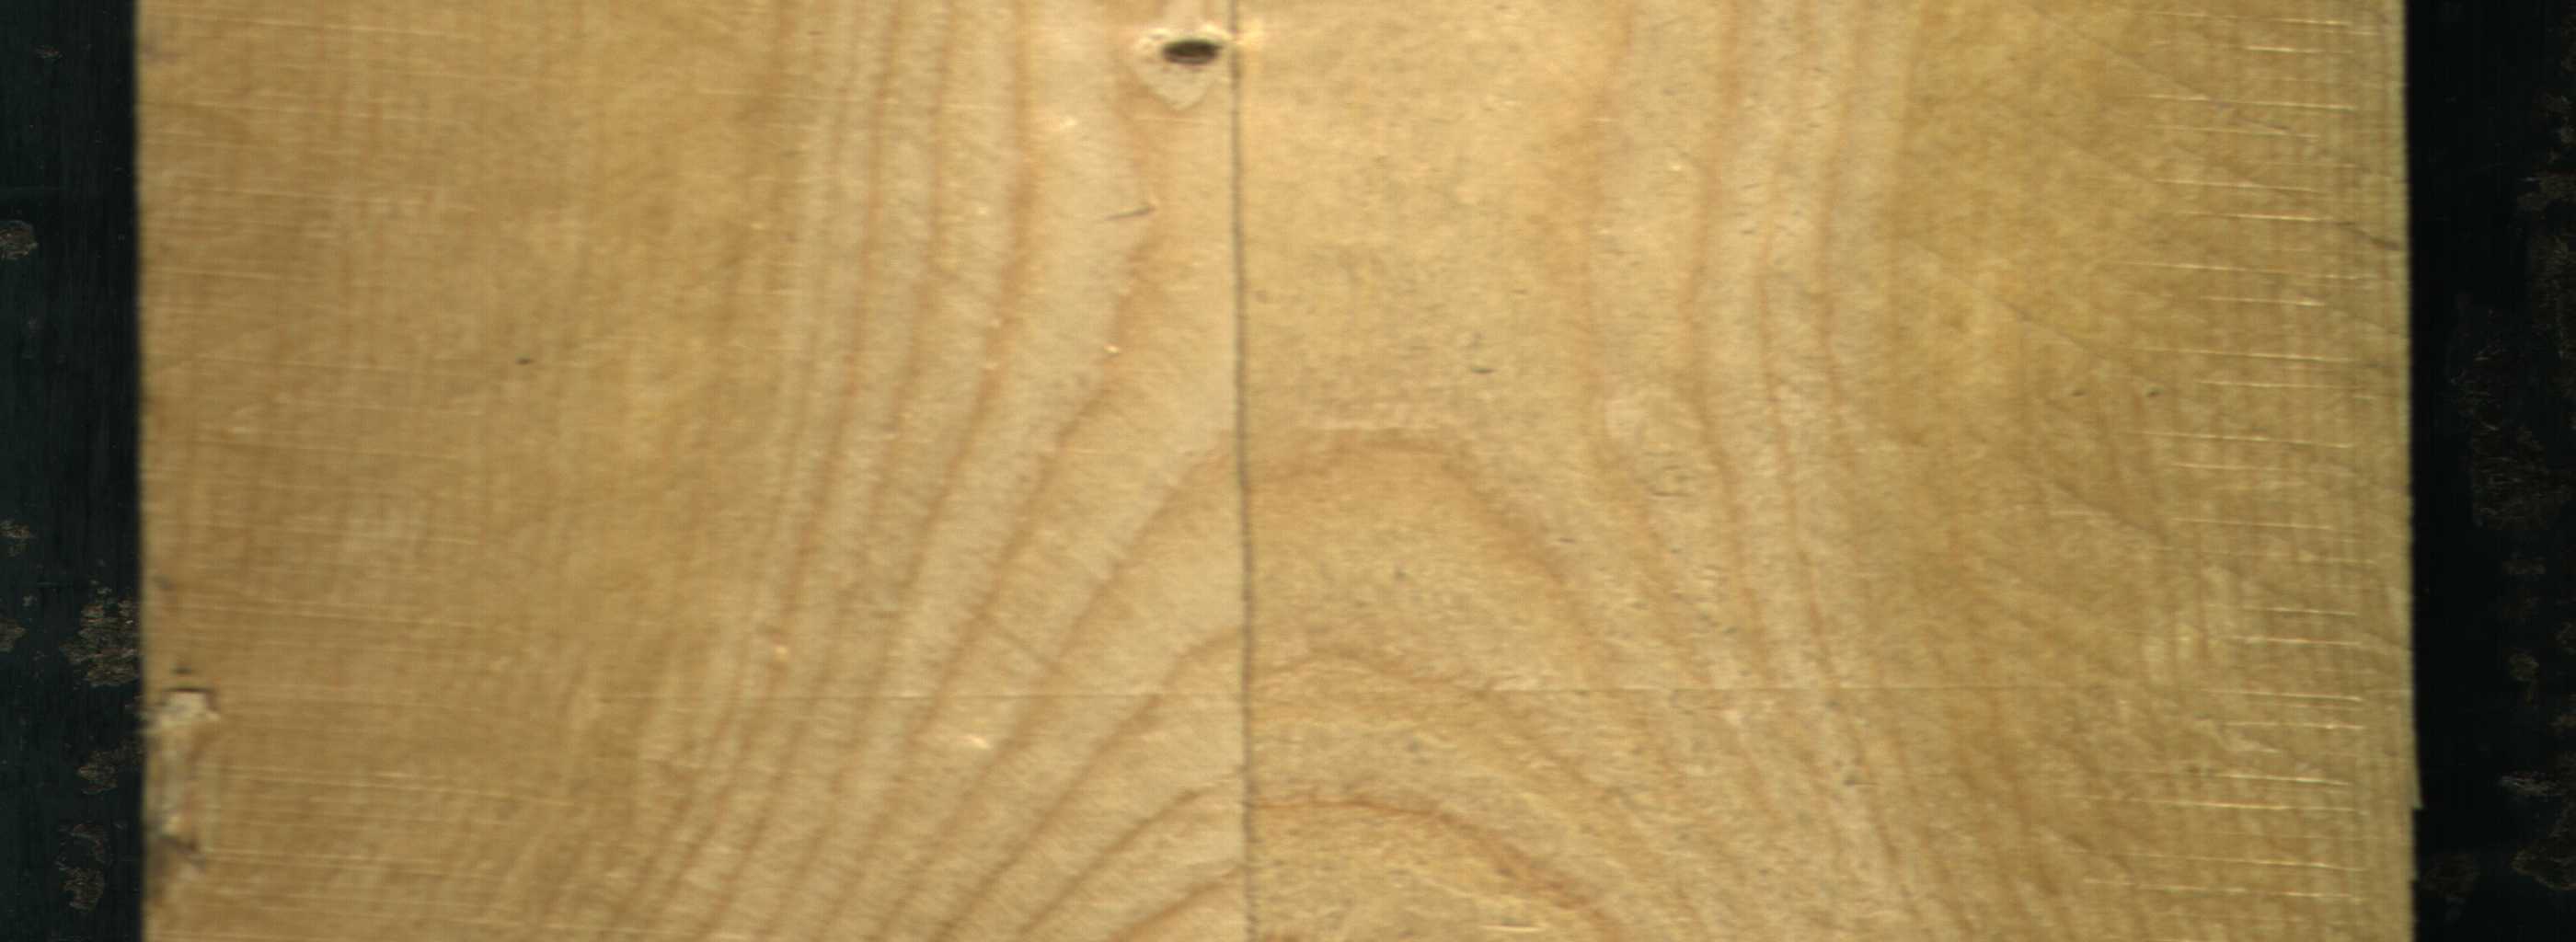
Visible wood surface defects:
Crack
Live_Knot